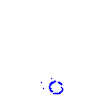
Particle: proton